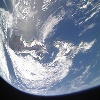
Label: cloud